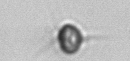
Label: Acanthoica_quattrospina